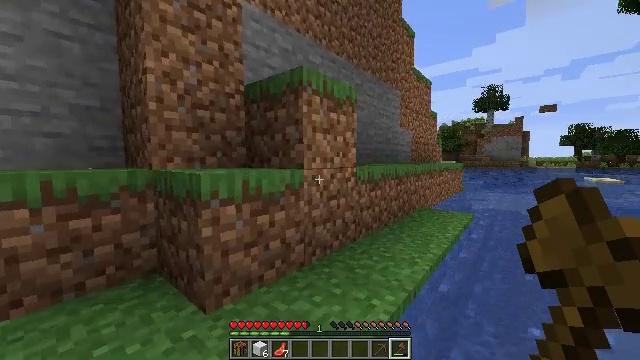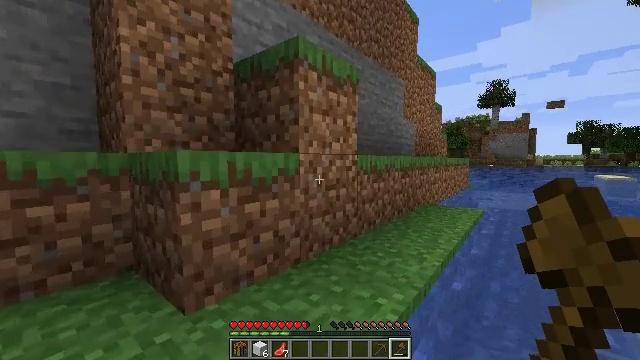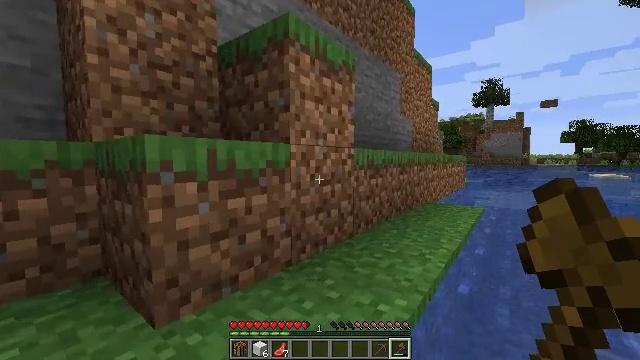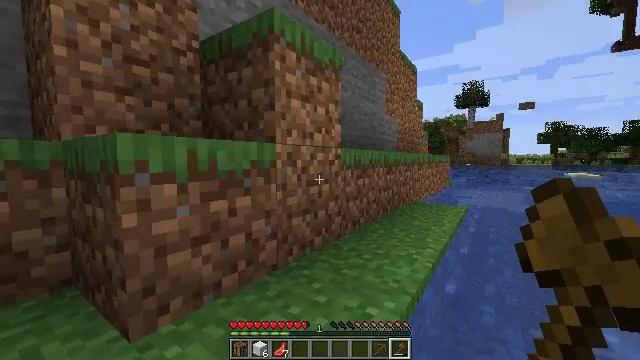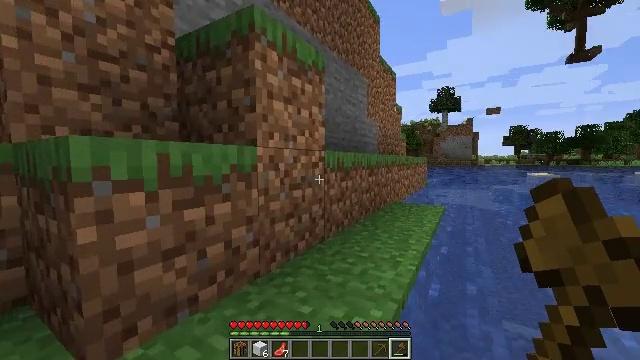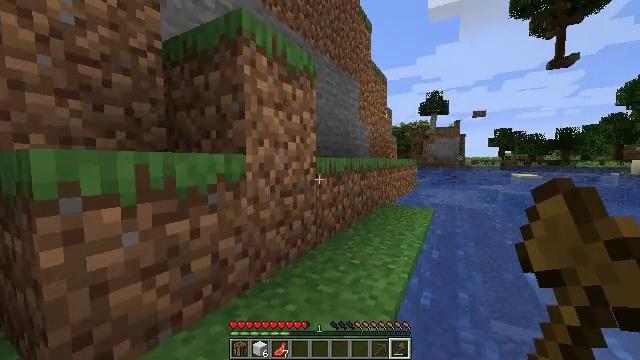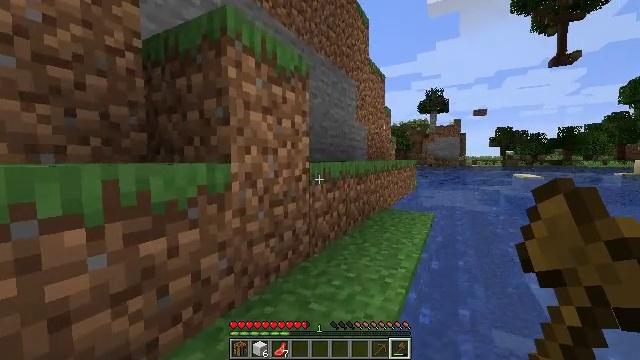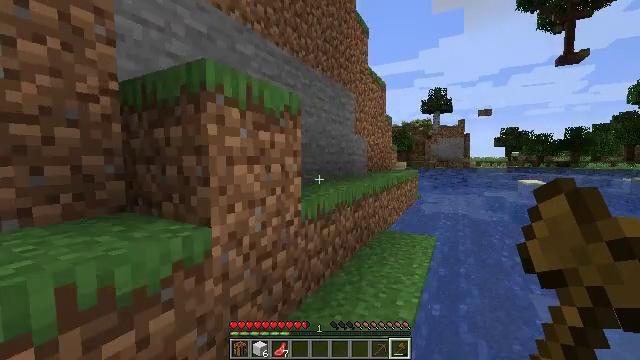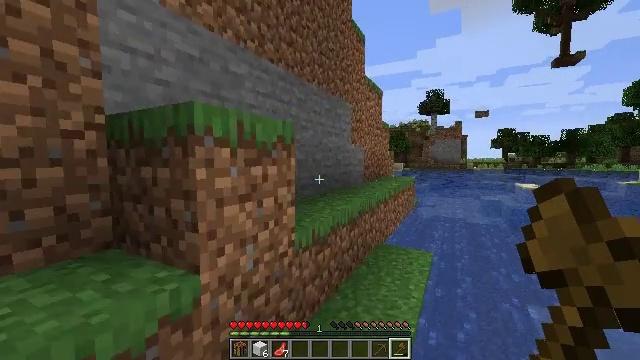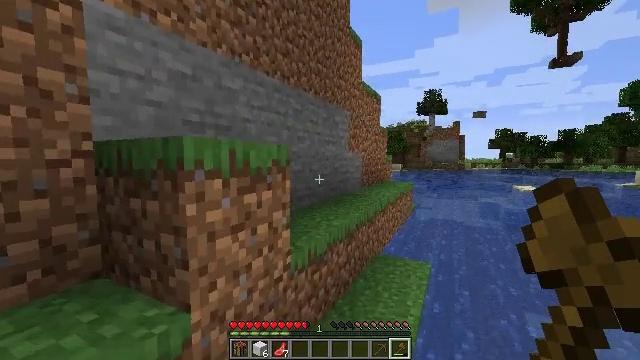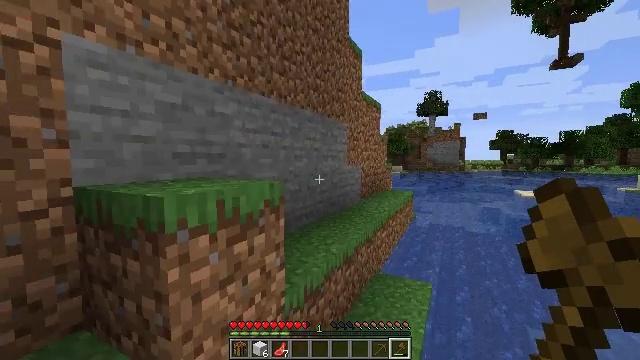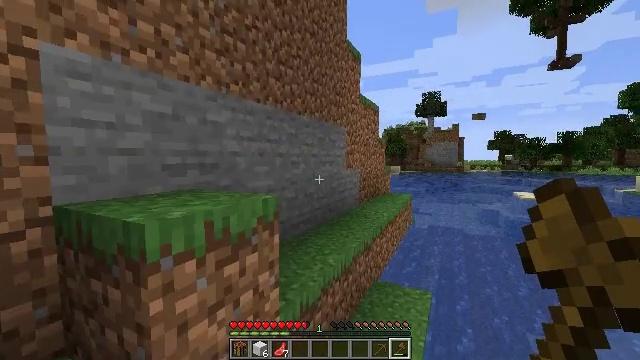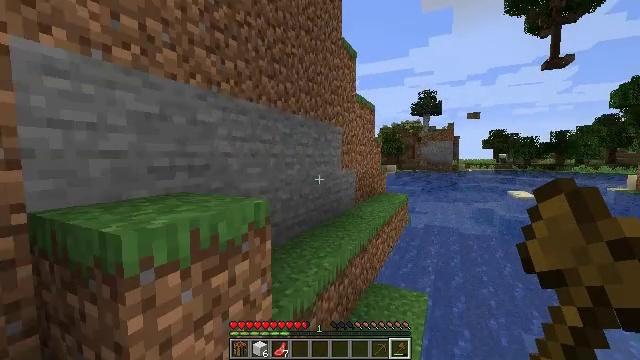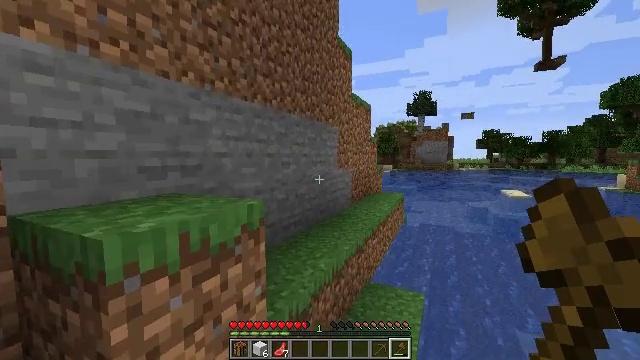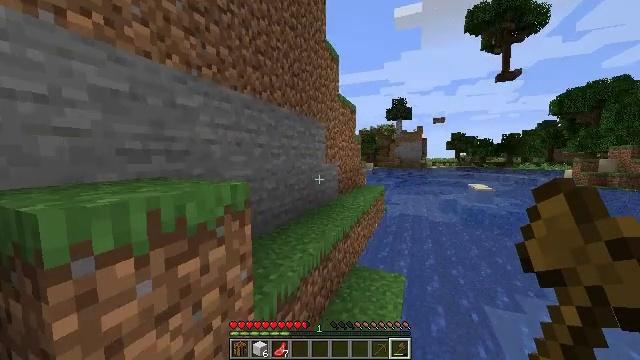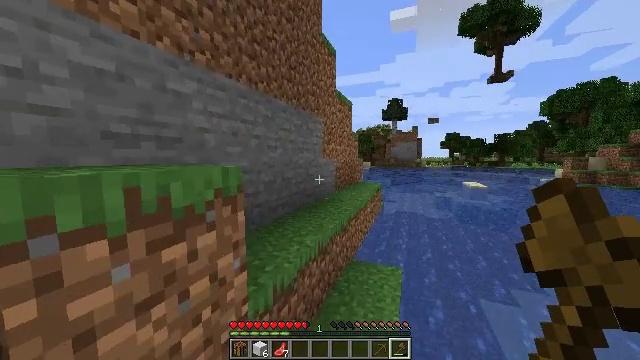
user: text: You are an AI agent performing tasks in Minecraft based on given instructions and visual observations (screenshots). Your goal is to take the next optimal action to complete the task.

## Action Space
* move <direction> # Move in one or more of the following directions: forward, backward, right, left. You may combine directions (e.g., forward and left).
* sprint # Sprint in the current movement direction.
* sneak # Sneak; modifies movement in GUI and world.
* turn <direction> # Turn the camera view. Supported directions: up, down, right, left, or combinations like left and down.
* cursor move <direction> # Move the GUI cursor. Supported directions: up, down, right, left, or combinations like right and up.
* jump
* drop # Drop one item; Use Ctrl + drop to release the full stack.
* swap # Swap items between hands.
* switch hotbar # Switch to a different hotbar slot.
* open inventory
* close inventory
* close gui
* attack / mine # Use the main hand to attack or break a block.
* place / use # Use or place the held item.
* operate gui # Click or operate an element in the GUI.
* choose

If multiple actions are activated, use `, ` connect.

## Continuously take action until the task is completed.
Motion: motion action
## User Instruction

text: Dive and mine the kelp.
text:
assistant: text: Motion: move forward, sprint, jump
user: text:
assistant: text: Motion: move forward, sprint, turn right, jump
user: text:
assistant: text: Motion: move forward, sprint, turn right, jump
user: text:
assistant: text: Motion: move forward, turn right, jump
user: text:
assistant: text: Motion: move forward, turn right, jump
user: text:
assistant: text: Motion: move forward, jump
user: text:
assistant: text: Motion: move forward, jump
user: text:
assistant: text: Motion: move forward, jump
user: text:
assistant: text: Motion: move forward, jump
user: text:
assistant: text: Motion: move forward, jump
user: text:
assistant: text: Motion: move forward, jump
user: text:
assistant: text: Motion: move forward, sprint, jump
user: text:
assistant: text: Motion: move forward, sprint, jump
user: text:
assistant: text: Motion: move forward, sprint, turn right, jump
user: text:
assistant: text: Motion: move forward, sprint, jump
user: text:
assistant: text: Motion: move forward, sprint, turn right, jump
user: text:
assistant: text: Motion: move forward, jump
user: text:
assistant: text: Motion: move forward, jump
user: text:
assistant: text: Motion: move forward, jump
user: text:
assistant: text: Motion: move forward, turn left, jump
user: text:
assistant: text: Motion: move forward, sprint, turn left, jump
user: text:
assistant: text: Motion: move forward, sprint, turn left, jump
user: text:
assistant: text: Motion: move forward, sprint, turn left, jump
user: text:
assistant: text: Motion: move forward, sprint, turn left, jump
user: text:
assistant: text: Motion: move forward, jump
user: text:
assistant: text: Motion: move forward, jump
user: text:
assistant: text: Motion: move forward, jump
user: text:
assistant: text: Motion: move forward, turn right and down, jump
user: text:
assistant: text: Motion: move forward, turn right and down, jump
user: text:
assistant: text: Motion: move forward, sprint, turn right and down, jump